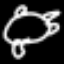
Label: frog